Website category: sports
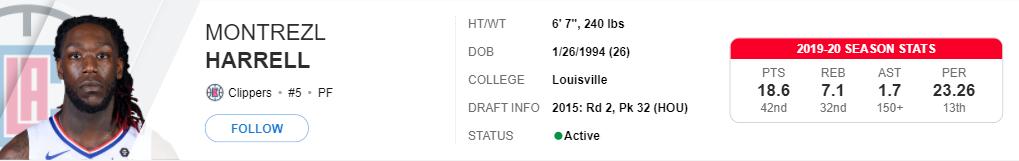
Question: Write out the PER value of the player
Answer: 23.26

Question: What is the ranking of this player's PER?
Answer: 13th

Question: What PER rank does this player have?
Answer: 13th

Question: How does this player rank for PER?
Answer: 13th

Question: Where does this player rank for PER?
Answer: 13th

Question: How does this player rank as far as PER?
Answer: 13th

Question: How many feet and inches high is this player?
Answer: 6' 7"

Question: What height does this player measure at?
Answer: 6' 7"

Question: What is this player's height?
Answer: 6' 7"

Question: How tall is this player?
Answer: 6' 7"

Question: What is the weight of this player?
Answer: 240 lbs

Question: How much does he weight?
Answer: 240 lbs

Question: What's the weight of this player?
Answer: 240 lbs

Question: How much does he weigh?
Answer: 240 lbs

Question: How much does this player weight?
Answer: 240 lbs